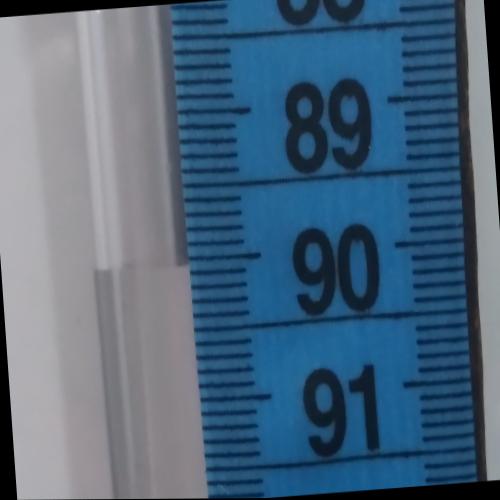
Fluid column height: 90.1 cm